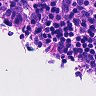
Metastatic tissue present: no